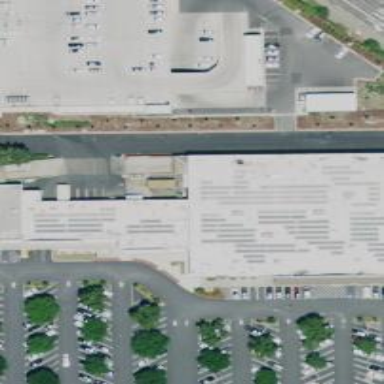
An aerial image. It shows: Commercial building.